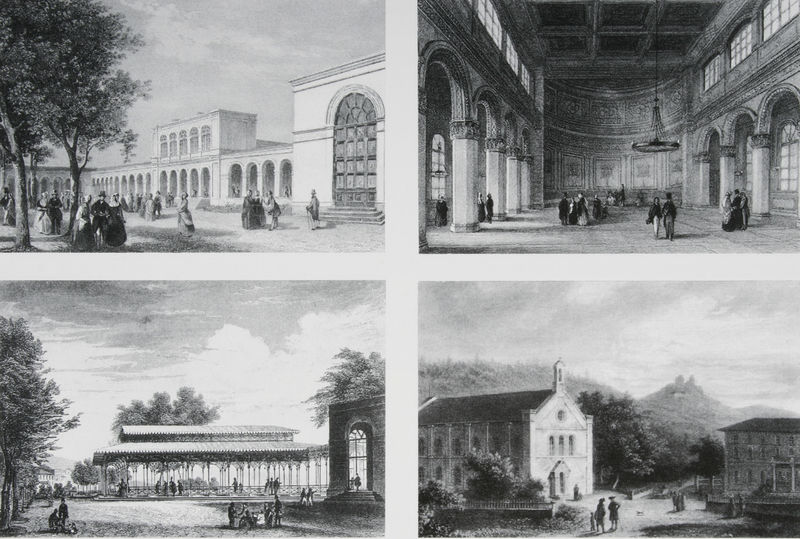
Titel: Entwürfe für die Bauten in Bad Kissingen. Im Uhrzeigersinn: Kursaal; Arkadengang; Brunnenpavillon; Evangelische Kirche
Künstler: Friedrich von Gärtner
Standort: München
Institution: Architekturmuseum der Technischen Universität
Schlagwörter: baum, himmel, mann, wolken, bäume, frauen, landschaft, menschen, stadt, fenster, grau, licht, männer, paris, pfeiler, raum, schwarz, säule, säulen, tür, weiss, zeichnung, zimmer, dach, gebäude, haus, park, schloss, gesellschaft, alt, architektur, innenraum, häuser, hügel, natur, kirche, interieur, decke, innen, personen, schön, turm, garten, bilder, fotos, bogen, fassade, fassaden, passanten, grafik, graphik, hof, platz, saal, promenade, arch, arches, architecture, chandelier, church, columns, crowd, hall, hat, lamp, men, people, steps, white, window, women, black, dress, dresses, grey, interior, old, painting, windows, woman, print, kronleuchter, leuchter, lüster, innenansicht, tor, foto, bögen, vier, arkade, münchen, palast, druck, lithographie, schwarz weiss, radierung, stich, litho, räume, arkaden, hauptschiff, kapitelle, portal, leben, clouds, man, sky, tree, rundbögen, building, hill, hills, house, landscape, mountain, mountains, kapelle, roof, tower, trees, gärtner, historismus, suit, kassettendecke, pavillon, spaziergänger, grass, light, garden, road, drawing, postkarte, entwürfe, stiche, kupferstich, black and white, graustufen, orangerie, pavillion, sketch, french, photo, wintergarten, sakralbau, höfe, door, klassisch, outside, motive, klenze, human, procession, zeichnungen, paare, bauwerke, kasettendecke, history, rome, kolonaden, square, arkeden, ansichten, buildings, gate, dachreiter, walk, plätze, umgebung, pencil, palzzo, menschn, lithograph, four, space, neoclassical, quartett, humans, outdoor, ansichtskarten, postkarten, doorway, dance, images, perspektiven, crowds, kronenleuchter, viergeteilt, romanitk, arkede, archs, hofleben, indoor, pathway, plaza, inside, colonade, colonnade, fences, prints, 1800, 19th century, grayscale, 4, schlässer, gartenanalgen, reisebilder, stiche architektur, kirche kapelle, huse, trainstation, covers, mounting, spa, chanelier, hates, loight, buoldings